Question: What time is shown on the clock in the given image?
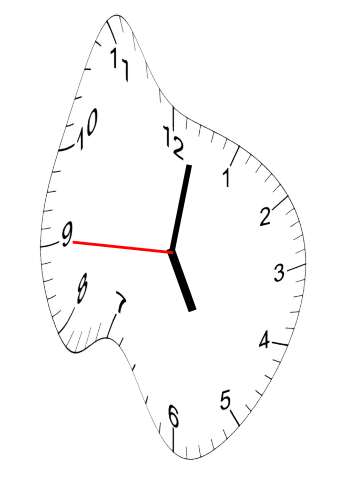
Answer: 05:01:45